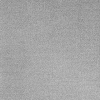
Atmospheric dust classification: dusty